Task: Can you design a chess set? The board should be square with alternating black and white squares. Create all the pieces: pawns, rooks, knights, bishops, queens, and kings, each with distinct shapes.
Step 2402:
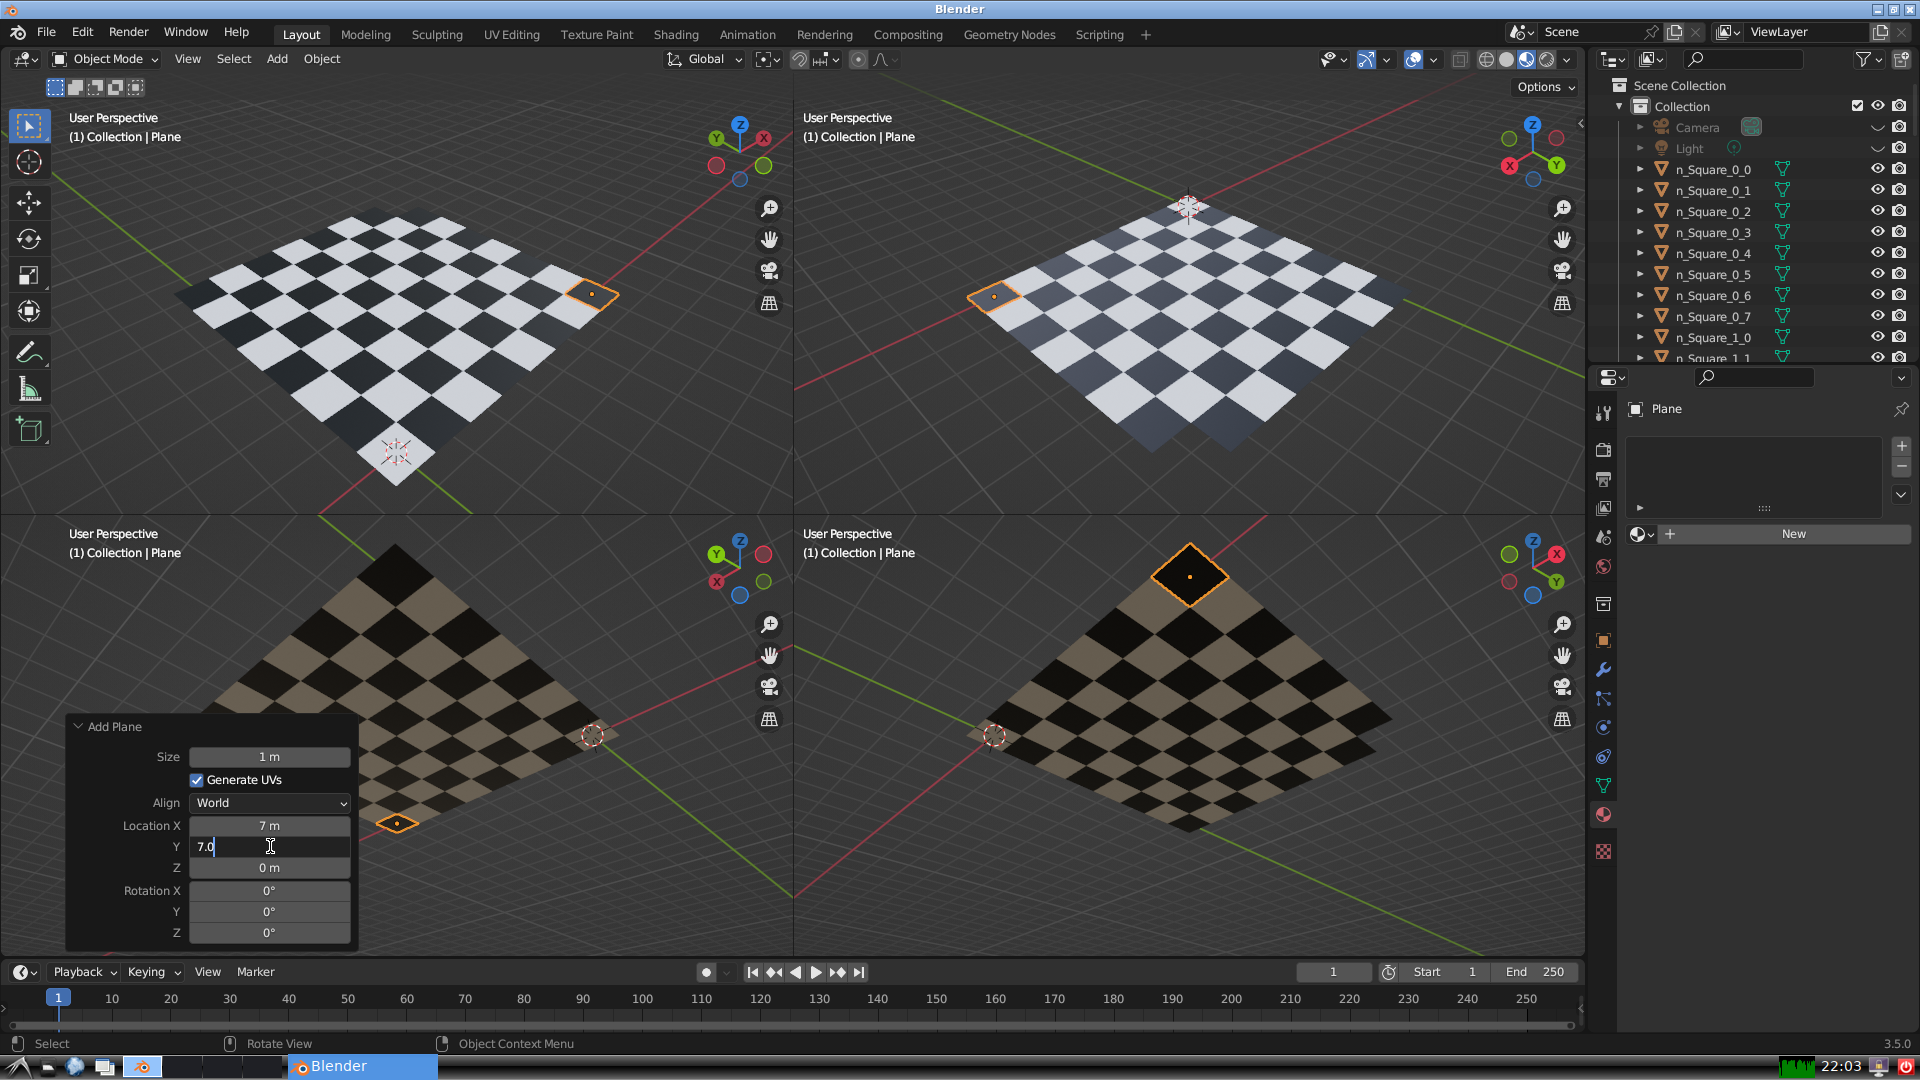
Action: {"key_press": ['Return']}